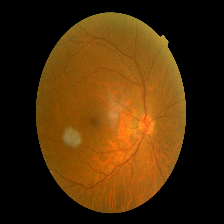
Diabetic retinopathy grade: Mild